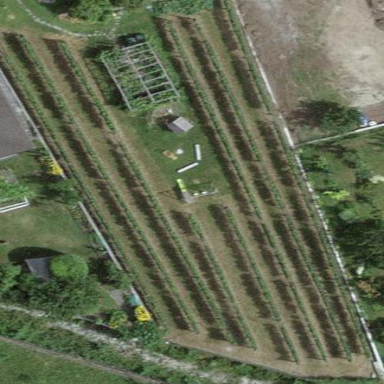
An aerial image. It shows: Vineyard growing grapes.